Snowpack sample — Rabbit Ears Pass, Jackson County, Colorado, USA (12/17/25, 1:08 PM MST)
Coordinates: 40.387, -106.625
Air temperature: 34 °F
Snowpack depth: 46 cm
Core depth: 30 cm
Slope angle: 6°, slope face: 165°
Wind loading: medium
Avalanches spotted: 0
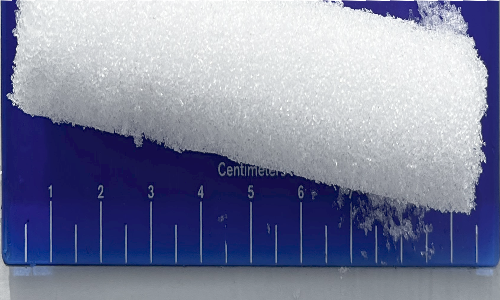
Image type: core
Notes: No avalanches spotted nearby, although collected in a meadowy area with minimal risk on this face of the pass.